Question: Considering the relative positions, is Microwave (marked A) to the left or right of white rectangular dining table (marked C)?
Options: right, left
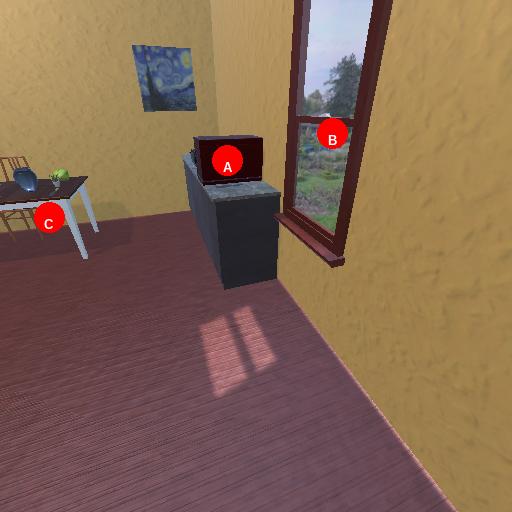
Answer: right